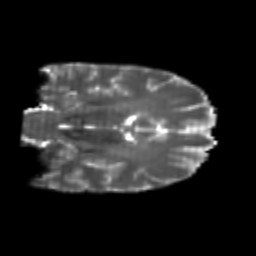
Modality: T2w
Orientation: coronal
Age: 26
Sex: male
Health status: healthy
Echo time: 0.074 s